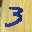
Label: 3